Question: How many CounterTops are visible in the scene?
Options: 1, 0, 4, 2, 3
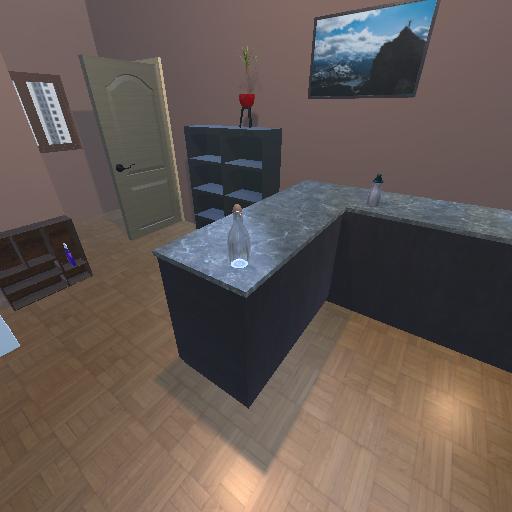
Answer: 1